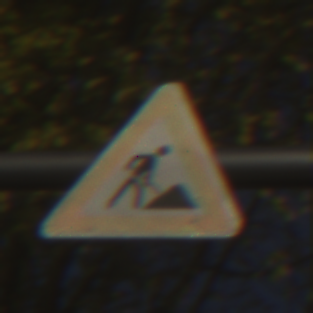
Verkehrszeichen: Arbeitsstelle
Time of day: SunriseSunset
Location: Outdoor (Urban)
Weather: PartlyCloudy
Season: Autumn
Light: Natural